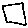
Label: square